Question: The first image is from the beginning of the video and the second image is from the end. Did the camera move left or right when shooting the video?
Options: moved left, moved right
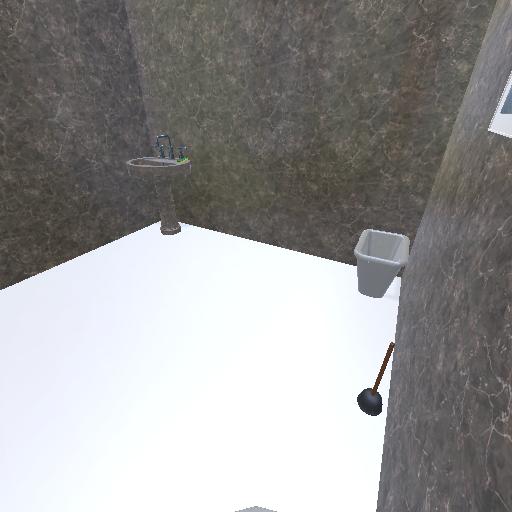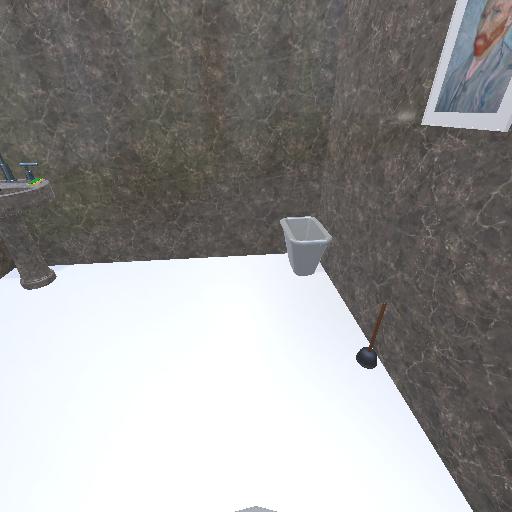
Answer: moved left